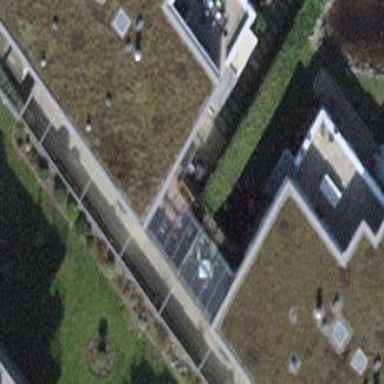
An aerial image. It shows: View of roof of building.